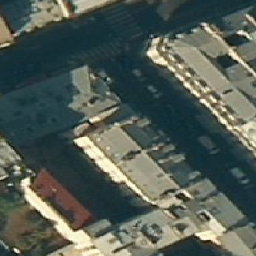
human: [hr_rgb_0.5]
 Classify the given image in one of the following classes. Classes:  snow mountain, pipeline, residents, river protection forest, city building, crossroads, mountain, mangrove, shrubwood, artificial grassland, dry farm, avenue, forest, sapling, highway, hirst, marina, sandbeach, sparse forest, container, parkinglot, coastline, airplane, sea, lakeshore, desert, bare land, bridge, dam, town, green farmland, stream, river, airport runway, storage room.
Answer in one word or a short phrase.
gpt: city building